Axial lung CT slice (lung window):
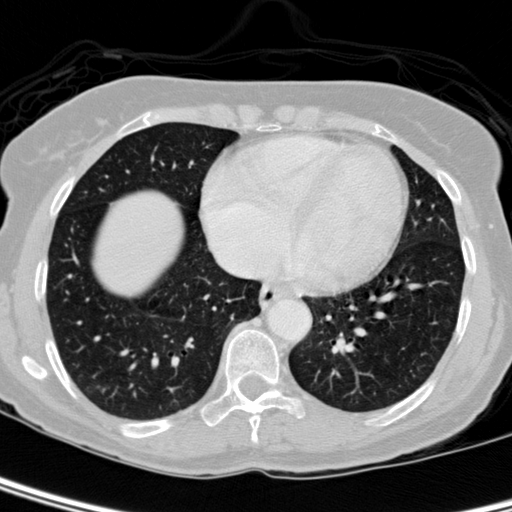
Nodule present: yes
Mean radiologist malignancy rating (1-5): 3